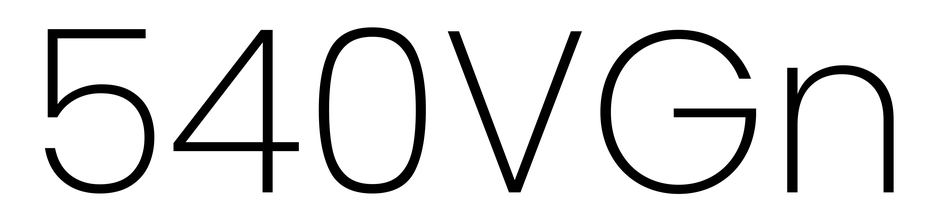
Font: Poppins-ExtraLight